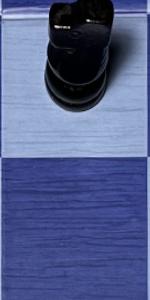
Label: Empty